Field crop: maize
Growth stage: 2
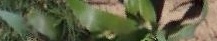
Species: maize